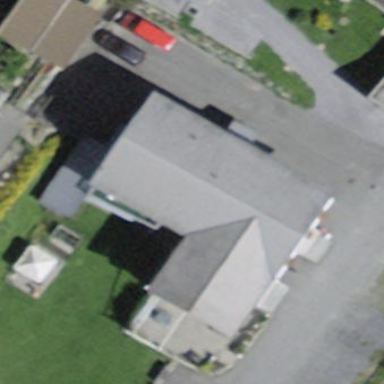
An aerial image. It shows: Building with gabled roof oriented along its length.